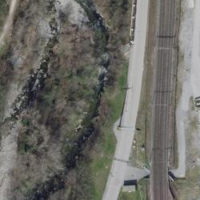
EUNIS habitat code: 41
Species observed at this site:
Coenonympha pamphilus